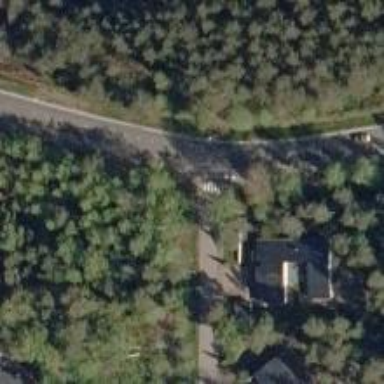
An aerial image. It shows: Marked asphalt cycleway crossing.